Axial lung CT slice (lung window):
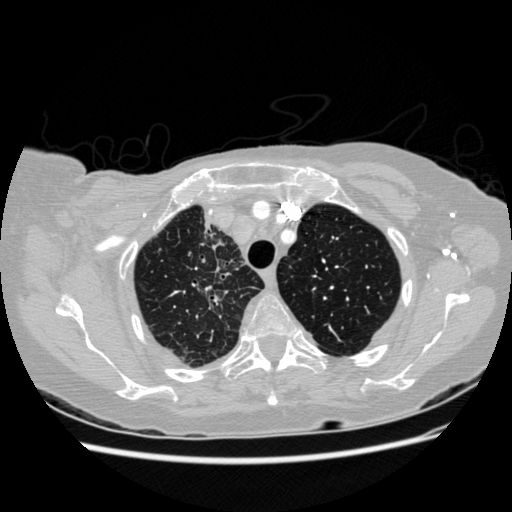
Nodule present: no